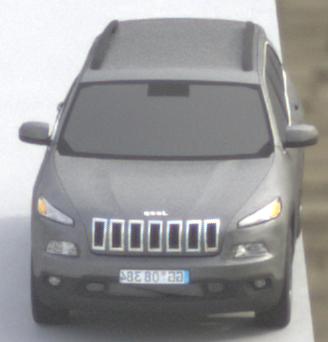
Make: Jeep
Model: Cherokee 3.2 V6 Pentastar
Detailed model: Cherokee (KL)
Model produced from: 2014/07
Model produced until: 2015/07
Doors: 5
Color: gray
Road condition: dry road
Daytime: morning or afternoon
Contrast: low contrast